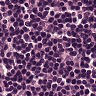
Metastatic tissue present: no